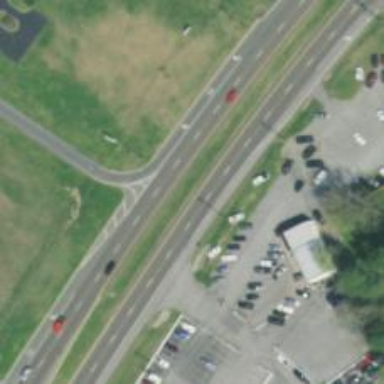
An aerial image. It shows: Trunk highway.